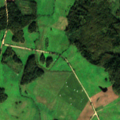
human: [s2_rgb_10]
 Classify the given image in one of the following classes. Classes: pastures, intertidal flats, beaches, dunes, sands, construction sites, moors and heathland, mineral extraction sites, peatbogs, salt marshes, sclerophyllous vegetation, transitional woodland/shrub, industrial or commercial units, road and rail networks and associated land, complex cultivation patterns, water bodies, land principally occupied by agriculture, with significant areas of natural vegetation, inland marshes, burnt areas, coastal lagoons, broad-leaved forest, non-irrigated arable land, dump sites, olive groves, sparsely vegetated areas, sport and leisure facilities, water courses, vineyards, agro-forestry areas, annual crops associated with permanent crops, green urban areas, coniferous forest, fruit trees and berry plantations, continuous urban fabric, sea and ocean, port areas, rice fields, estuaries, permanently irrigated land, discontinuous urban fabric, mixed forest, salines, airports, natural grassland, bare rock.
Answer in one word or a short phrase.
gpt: pastures, mixed forest, transitional woodland/shrub